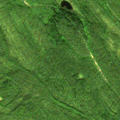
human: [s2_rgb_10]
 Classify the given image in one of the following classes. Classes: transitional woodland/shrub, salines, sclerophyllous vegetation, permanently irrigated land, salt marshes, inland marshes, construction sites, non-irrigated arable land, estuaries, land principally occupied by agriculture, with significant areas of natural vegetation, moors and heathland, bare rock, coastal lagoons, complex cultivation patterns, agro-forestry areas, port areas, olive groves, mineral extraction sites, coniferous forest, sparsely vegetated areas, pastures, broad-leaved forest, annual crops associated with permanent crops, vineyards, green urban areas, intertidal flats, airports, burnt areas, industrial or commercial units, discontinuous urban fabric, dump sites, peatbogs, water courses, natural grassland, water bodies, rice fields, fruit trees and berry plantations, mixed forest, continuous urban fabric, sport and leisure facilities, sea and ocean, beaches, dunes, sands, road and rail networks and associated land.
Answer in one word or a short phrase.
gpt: coniferous forest